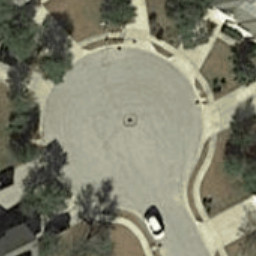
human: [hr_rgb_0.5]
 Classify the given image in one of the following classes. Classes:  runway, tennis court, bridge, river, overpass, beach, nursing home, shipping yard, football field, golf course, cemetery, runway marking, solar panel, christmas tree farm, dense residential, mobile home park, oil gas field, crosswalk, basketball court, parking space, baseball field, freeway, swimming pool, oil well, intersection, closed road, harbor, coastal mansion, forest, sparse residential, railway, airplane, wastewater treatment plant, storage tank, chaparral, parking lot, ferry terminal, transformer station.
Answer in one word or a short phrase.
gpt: closed road